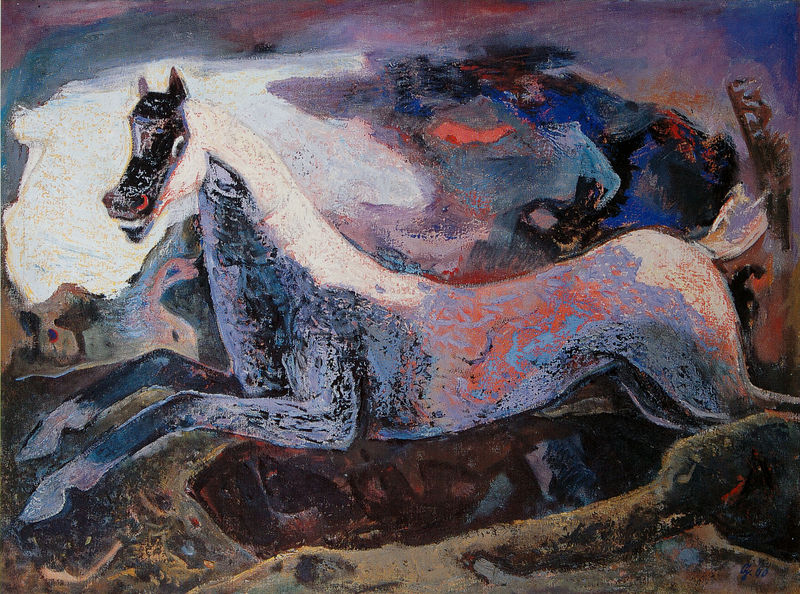
Titel: Scheuendes Pferd
Künstler: Willi Geiger
Standort: München
Institution: Bayerische Staatsgemäldesammlungen
Schlagwörter: blau, felsen, himmel, weiß, wolken, bäume, impressionismus, landschaft, abend, braun, bunt, grau, orange, profil, schwarz, hund, rot, tier, wolke, expressionismus, schädel, stein, öl, hügel, natur, busch, rosa, fliegen, pferd, pferde, reiter, beine, hufe, schnell, schweif, sprung, lächeln, wellen, moderne, abstrakt, berge, modern, formen, violett, weis, sturm, wogen, blue, oil, red, white, black, green, painting, yellow, seitenansicht, pink, brown, abendrot, abstrahiert, flucht, flug, seite, schimmel, springen, mahr, rocks, sky, hill, house, mountain, trees, night, expressionist, flight, gaul, smile, geschwindigkeit, chagall, galopp, felsens, fohlen, animal, eye, horse, hoof, chlucht, escape, gallop, galloping, galop, jump, jumping, livestock, mähre, run, runing, schindmähre, speed, trot